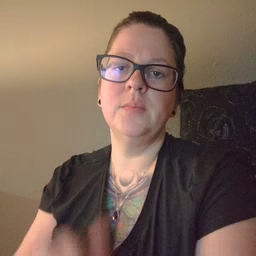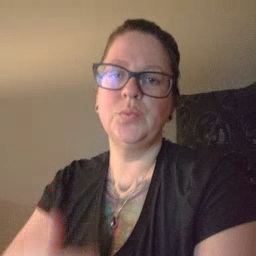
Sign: tomorrow